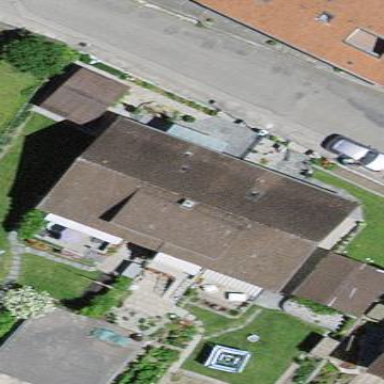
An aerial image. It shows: Terrace building.